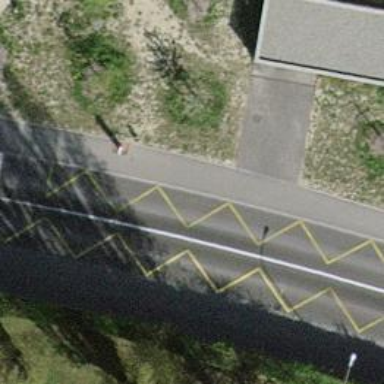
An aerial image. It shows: Bus stop with designated stop position for public transport.